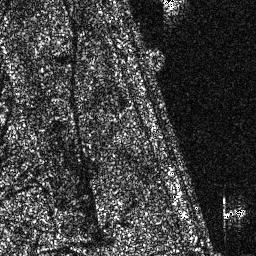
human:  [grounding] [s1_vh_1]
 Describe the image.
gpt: In the satellite image, there is  <ref>1 small ship </ref> <box>[[86, 80, 95, 85, 0]]</box> located at bottom right.